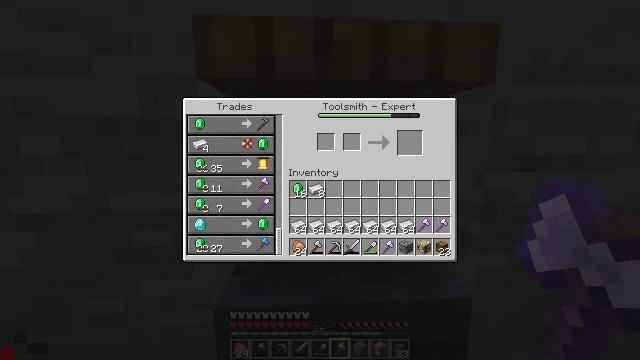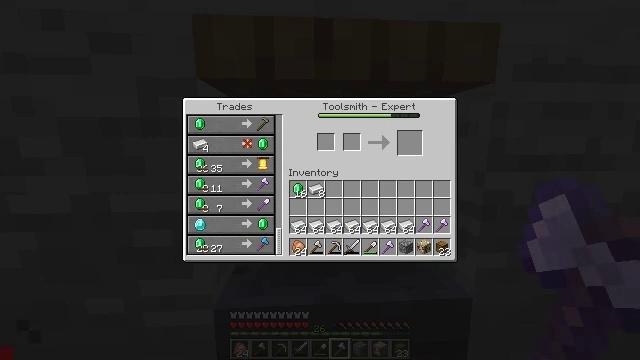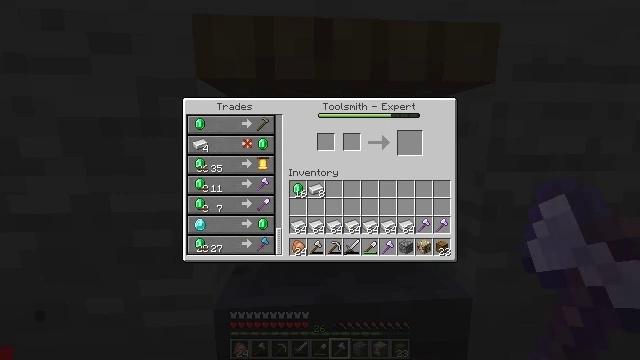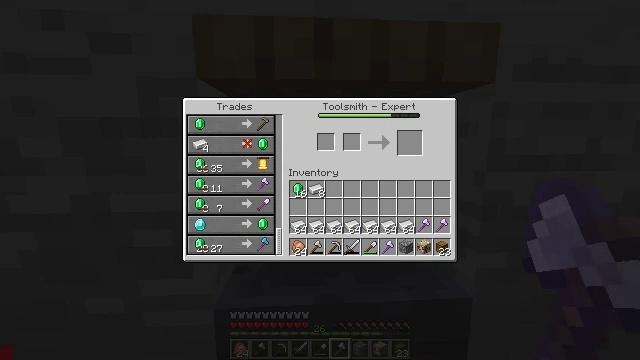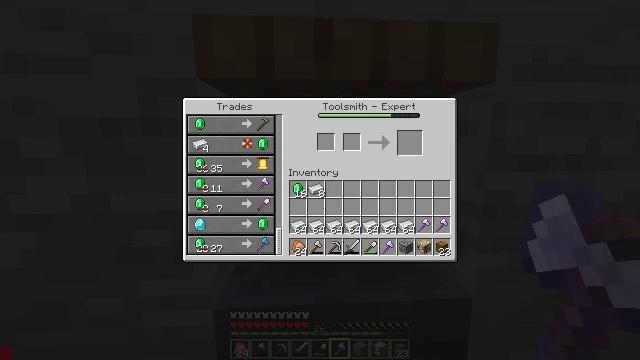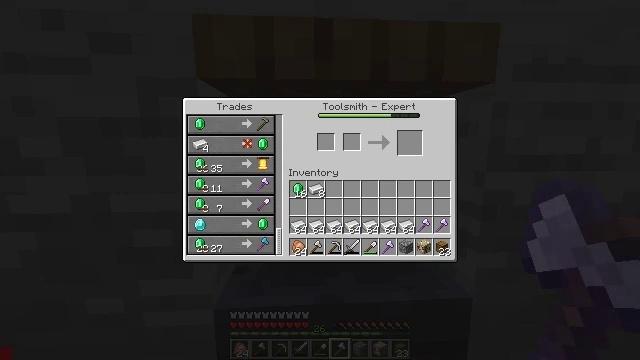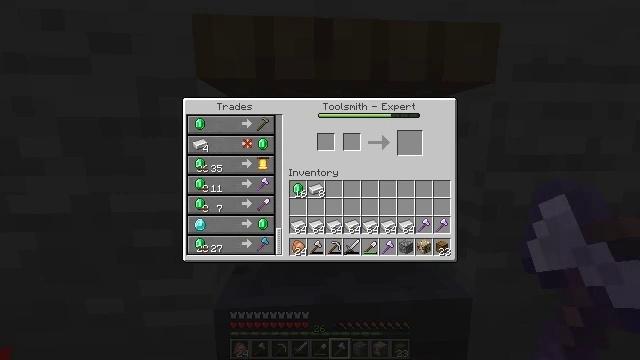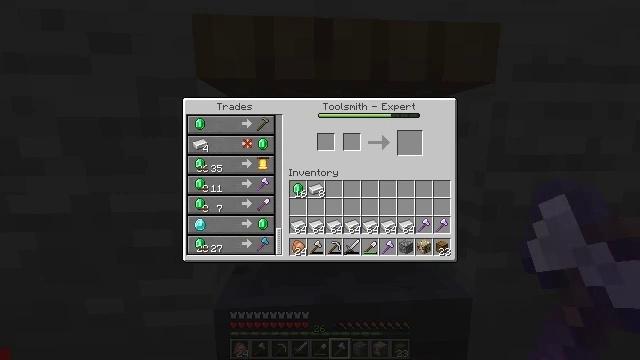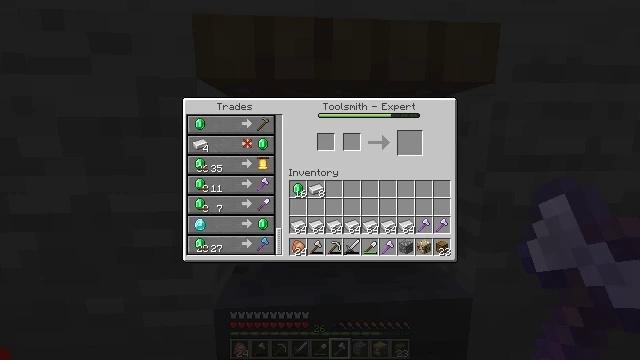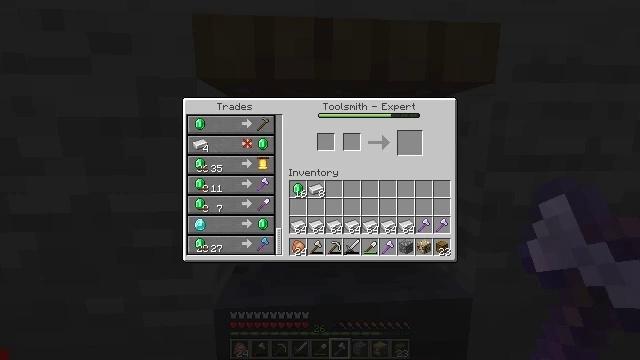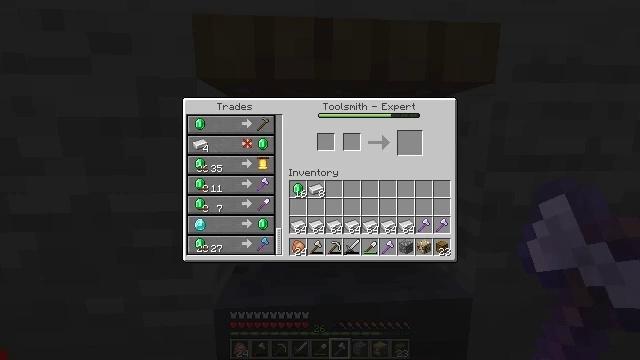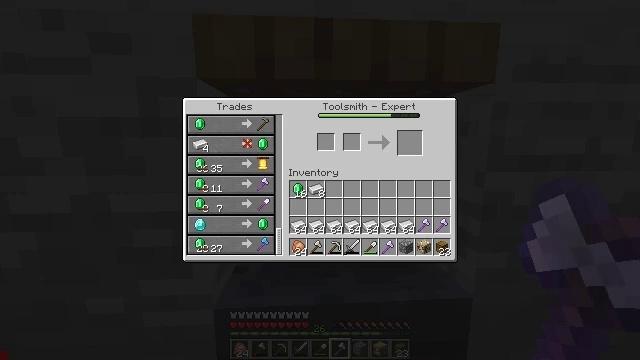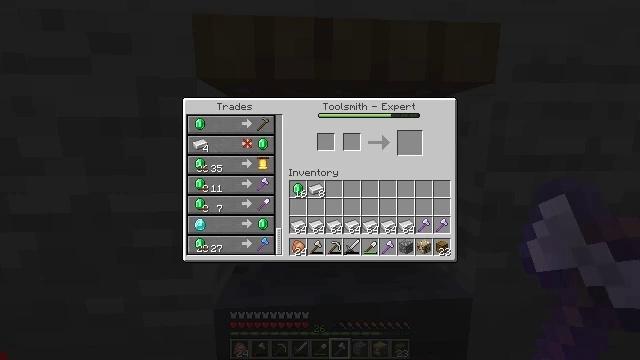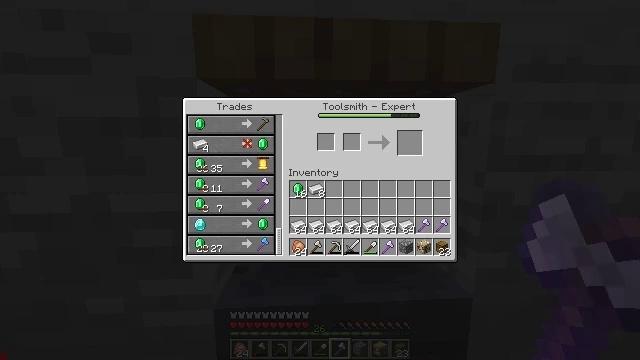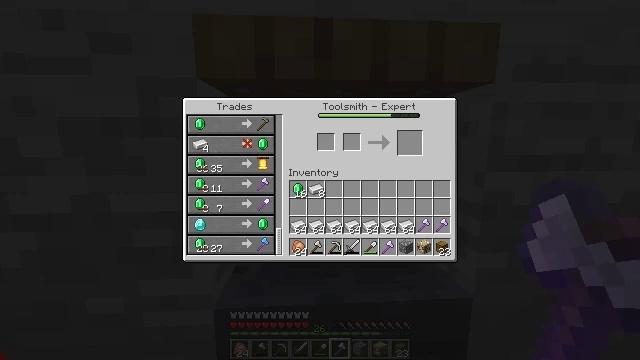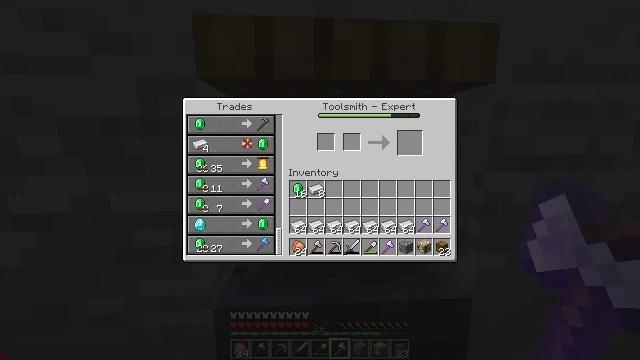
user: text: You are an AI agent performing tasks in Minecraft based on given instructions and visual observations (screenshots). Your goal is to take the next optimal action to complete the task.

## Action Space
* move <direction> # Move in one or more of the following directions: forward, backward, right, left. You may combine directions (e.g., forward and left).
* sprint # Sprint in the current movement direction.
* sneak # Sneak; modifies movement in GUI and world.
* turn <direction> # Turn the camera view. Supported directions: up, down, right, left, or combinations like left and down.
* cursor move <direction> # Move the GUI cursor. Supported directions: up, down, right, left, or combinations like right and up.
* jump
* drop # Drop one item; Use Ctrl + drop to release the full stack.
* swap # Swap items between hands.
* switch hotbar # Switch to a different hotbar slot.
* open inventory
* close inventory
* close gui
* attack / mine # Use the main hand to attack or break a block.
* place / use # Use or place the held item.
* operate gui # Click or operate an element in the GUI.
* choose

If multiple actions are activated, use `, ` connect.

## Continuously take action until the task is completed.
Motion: motion action
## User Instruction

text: Get an iron shovel from the crafting table.
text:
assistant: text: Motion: no_op
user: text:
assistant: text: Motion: no_op
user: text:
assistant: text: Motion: no_op
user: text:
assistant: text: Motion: no_op
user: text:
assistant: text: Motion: no_op
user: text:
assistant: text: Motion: no_op
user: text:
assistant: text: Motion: no_op
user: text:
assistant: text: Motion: no_op
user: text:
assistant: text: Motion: no_op
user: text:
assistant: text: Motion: no_op
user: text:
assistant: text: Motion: no_op
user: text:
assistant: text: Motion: no_op
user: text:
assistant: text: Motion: no_op
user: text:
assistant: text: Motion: no_op
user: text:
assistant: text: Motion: no_op
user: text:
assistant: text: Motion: no_op
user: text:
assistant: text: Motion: no_op
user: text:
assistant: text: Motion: no_op
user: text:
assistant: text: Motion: no_op
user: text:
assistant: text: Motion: no_op
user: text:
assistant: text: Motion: no_op
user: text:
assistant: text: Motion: no_op
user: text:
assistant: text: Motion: no_op
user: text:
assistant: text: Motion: no_op
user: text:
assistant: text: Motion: no_op
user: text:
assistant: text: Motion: no_op
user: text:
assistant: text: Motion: no_op
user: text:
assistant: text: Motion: turn up
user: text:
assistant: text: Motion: turn up
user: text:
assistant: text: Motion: turn up